Question: I have a 'ComboBox' of objects with 'GridPane' set as Graphic for displaying combobox list. 'GridPane' has 3 columns for image, item's label and a 'StackPane'. I want to click on 'StackPane' and get object that corresponds to this row, but through '.getParent().getChildrenUnmodifiable().get(0)' I can only get label. If I use '.getParent().getParent()' that will give me a cell of clicked row. If I'm just changing selection of combobox, I can retrieve object normaly. But how to get object, which stackpane was clicked?

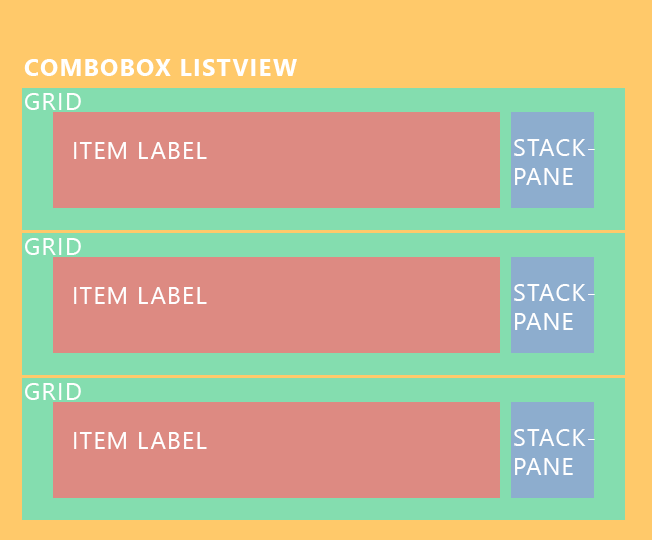
Answer: Assuming that you have added a mouse click listener to StackPane in your custom 'ListCell' without problem (since this mouse click event may be consumed by combobox row and not be propagated further to stackPane), you can call 'getItem()' in this mouse listener and access the related object of this cell.
All your layout nodes (GridPane, Stackpane etc.) are renderers of the cell's item. So you cannot access to item (object) by traversing this layout graph.